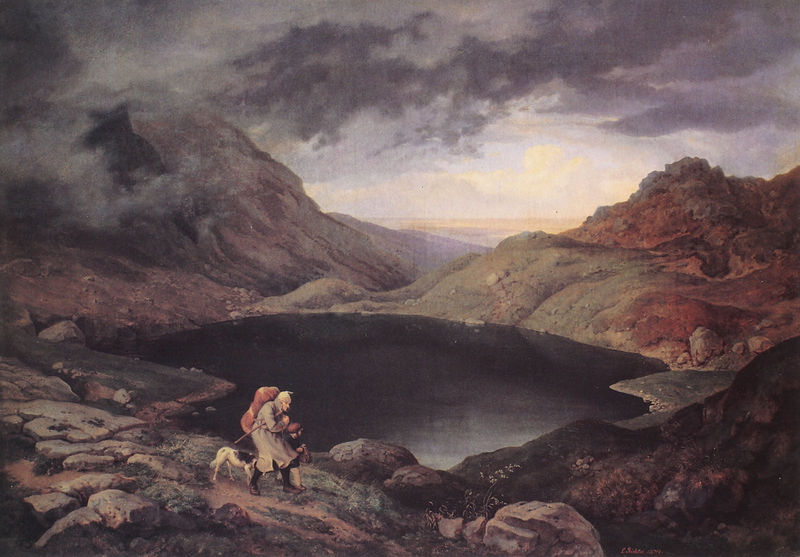
Titel: Teich im Riesengebirge
Künstler: Ludwig Richter
Institution: Berlin, Staatliche Museen - Preußischer Kulturbesitz
Schlagwörter: berg, dunkel, felsen, gewitter, himmel, mann, wolken, landschaft, see, ufer, braun, grau, licht, hund, rot, weg, wolke, mütze, steine, feld, horizont, natur, wind, sonne, kind, pflanzen, stock, düster, man, gepäck, berge, gebirge, nebel, landschaftsmalerei, steil, sturm, wetter, wanderer, rucksack, hirte, öd, begleiter, nebe, steome, düsterwetter